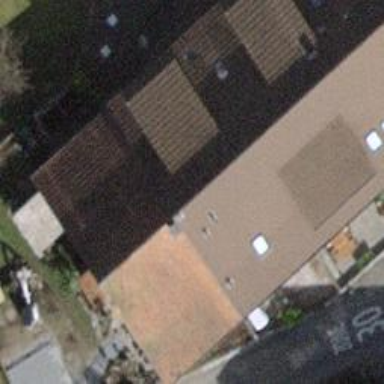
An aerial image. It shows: Beauty shop.